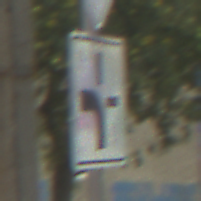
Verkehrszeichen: VerlaufVorfahrtsstrasse1
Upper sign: Vorfahrtsstrasse
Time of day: MorningAfternoon
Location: Outdoor (Suburban)
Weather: PartlyCloudy
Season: NotSpecified
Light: Natural